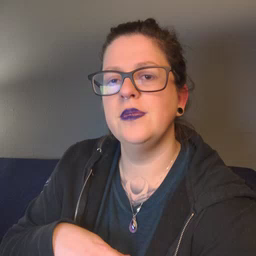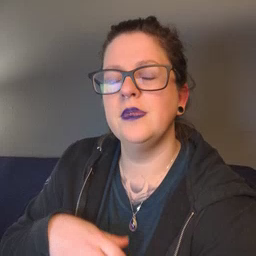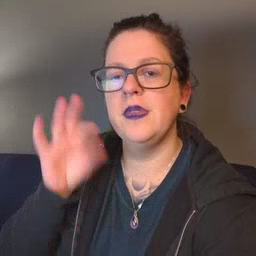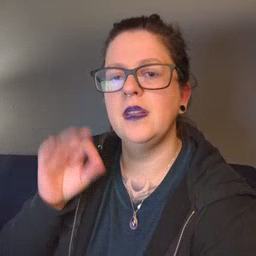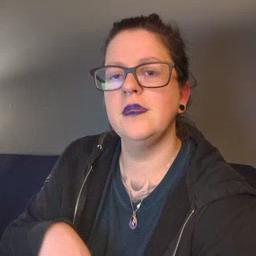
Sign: find